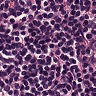
Metastatic tissue present: no